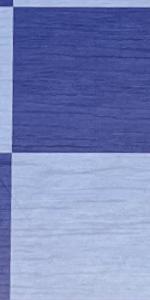
Label: Empty